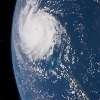
Label: cloud